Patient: sex F, age 75
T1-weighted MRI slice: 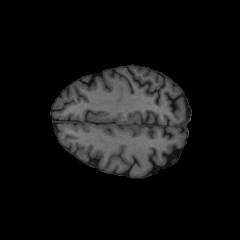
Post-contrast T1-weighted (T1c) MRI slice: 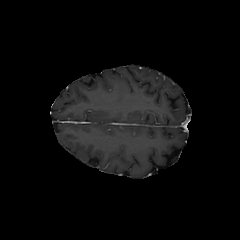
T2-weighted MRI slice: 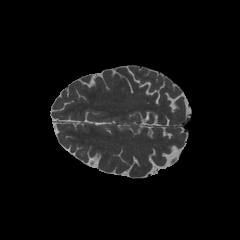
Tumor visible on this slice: no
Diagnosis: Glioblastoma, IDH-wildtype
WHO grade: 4